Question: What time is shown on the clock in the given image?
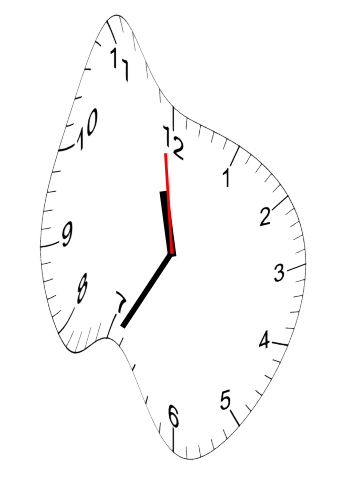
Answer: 11:34:59